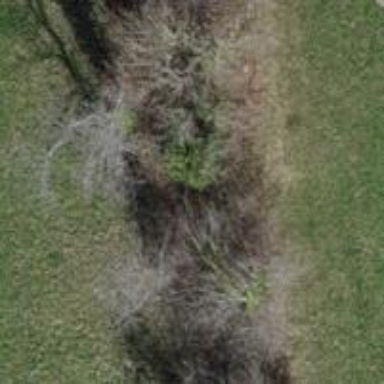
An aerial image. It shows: Row of trees in natural setting.